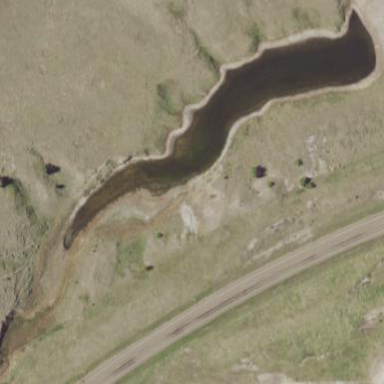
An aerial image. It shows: Reservoir area.